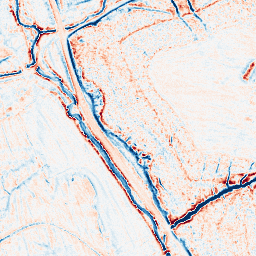
Category: classical
Decomposition family: gaussian
Decomposition parameters: sigma: 2
Upsampling method: lanczos
Upsampling parameters: scale: 2
Upsampling scale: 2